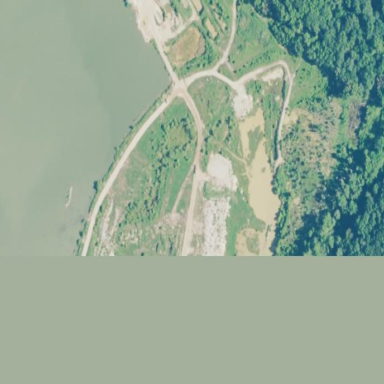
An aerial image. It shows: Sand quarry.